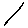
Label: line